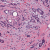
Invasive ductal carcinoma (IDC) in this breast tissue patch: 1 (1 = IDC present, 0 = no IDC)